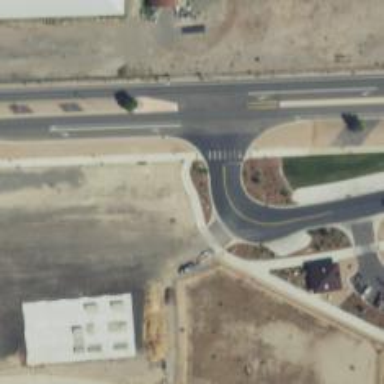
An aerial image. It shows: Footway crossing.